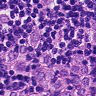
Metastatic tissue present: yes